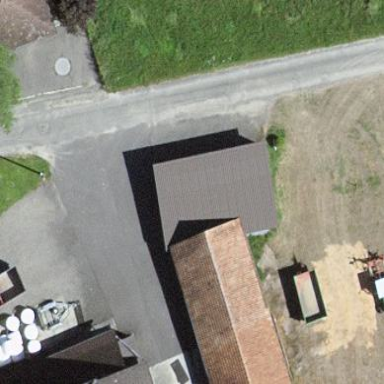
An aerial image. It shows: Shed.